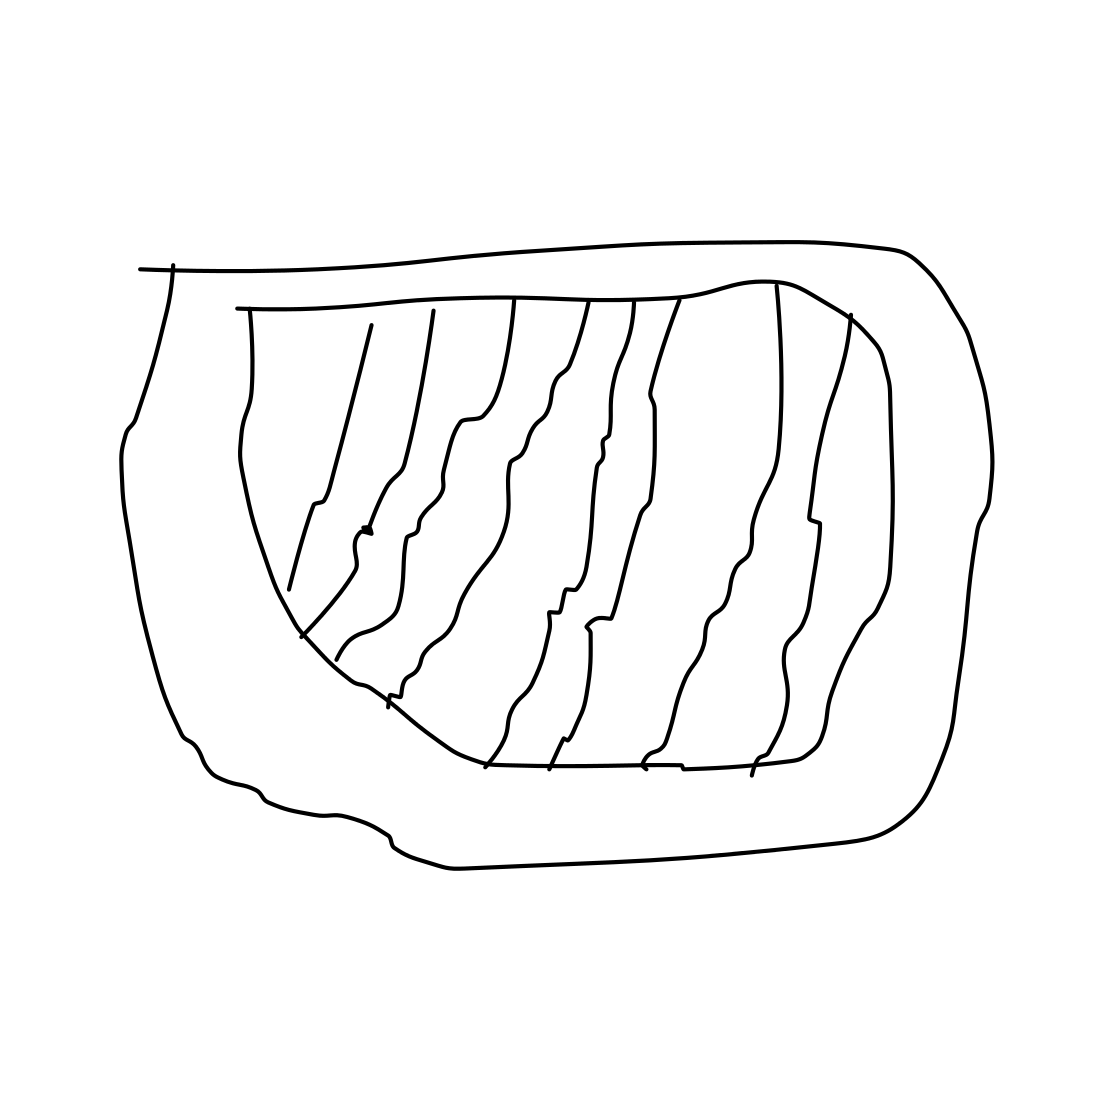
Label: harp